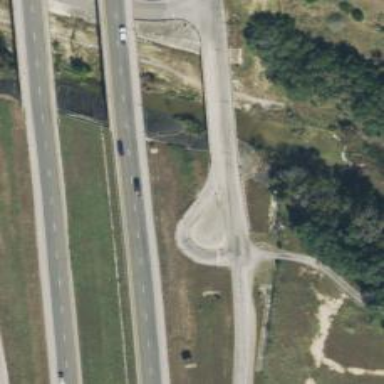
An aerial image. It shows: Asphalt tertiary road with frontage road.